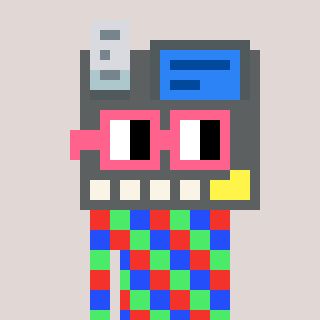
a pixel art character with square pink glasses, a cash register-shaped head and a redpinkish-colored body on a warm background